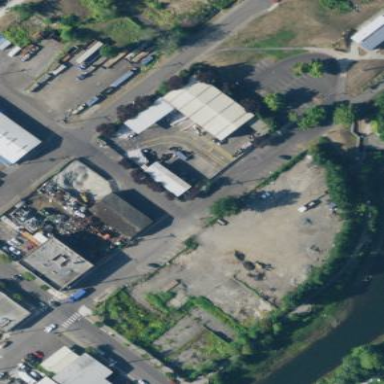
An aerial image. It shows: Brownfield site.